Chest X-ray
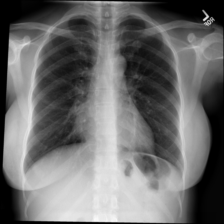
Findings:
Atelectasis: negative
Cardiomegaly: negative
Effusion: negative
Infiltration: negative
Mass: negative
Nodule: negative
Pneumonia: negative
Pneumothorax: negative
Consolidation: negative
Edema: negative
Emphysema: negative
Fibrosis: negative
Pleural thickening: negative
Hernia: negative